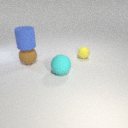
small yellow rubber sphere behind large cyan rubber sphere